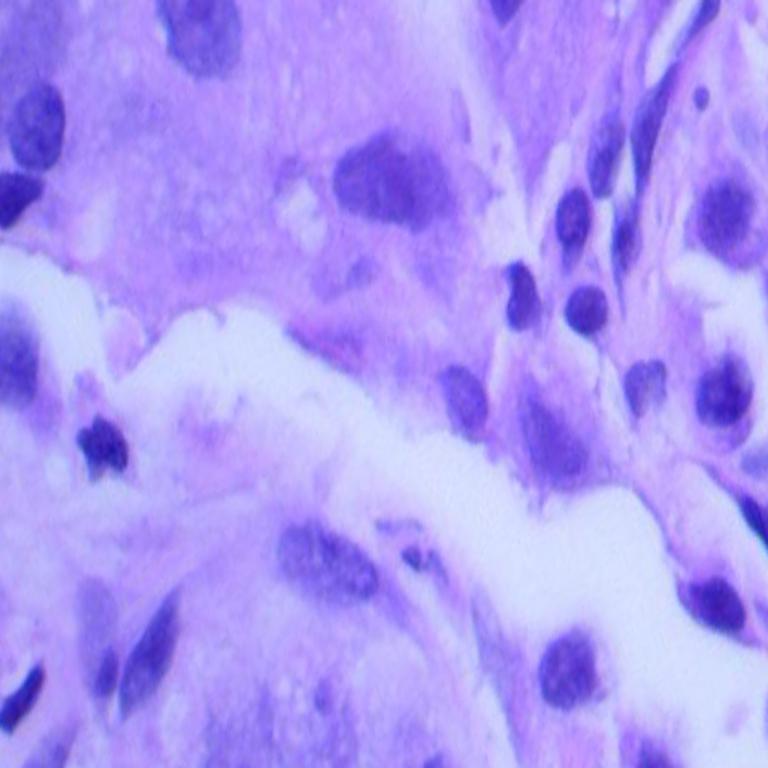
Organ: lung
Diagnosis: adenocarcinomas